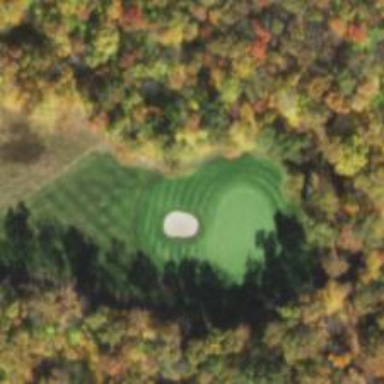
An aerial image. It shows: Golf hole.